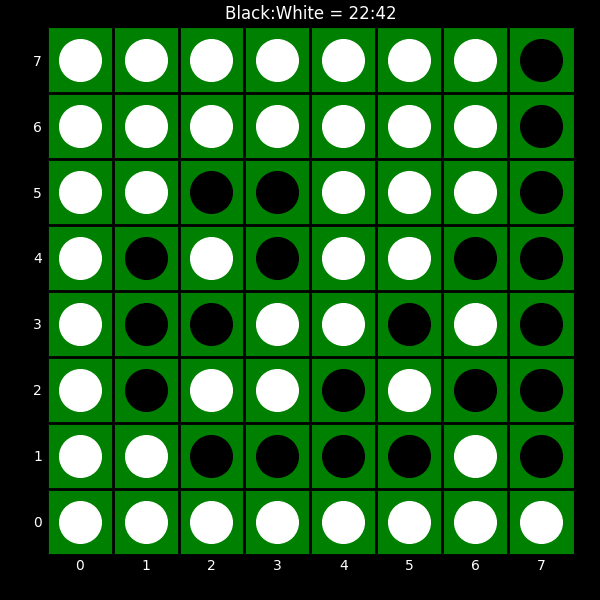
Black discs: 22
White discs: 42